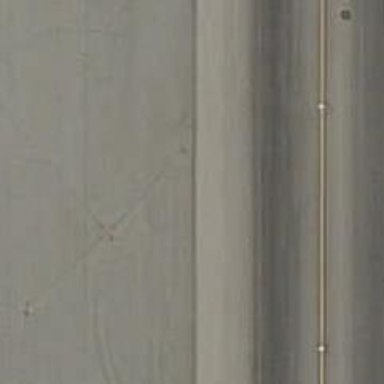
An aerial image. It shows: View of taxiway at the airport.